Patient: sex F, age 58
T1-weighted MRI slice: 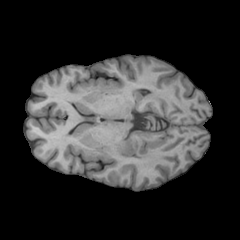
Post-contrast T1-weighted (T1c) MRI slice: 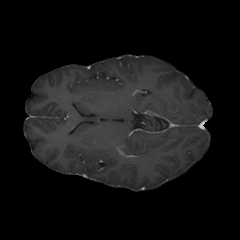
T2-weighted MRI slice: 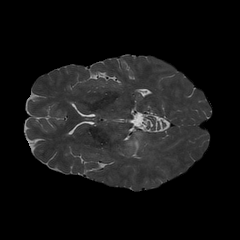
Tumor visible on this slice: yes
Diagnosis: Glioblastoma, IDH-wildtype
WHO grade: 4